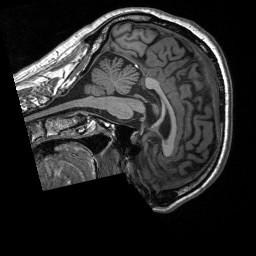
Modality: T1w
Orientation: sagittal
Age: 61
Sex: male
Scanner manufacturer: siemens
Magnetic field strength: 3 T
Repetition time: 2.4 s
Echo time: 0.00226 s